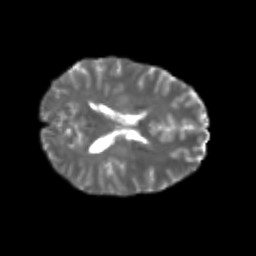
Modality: T2w
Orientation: axial
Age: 25
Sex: female
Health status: healthy
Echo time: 0.074 s